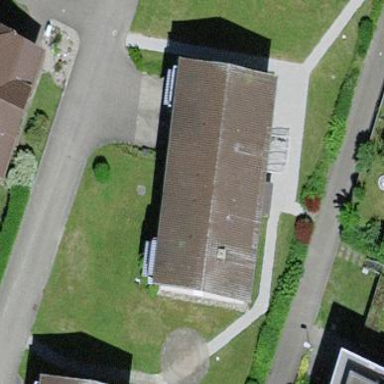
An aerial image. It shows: Residential building.